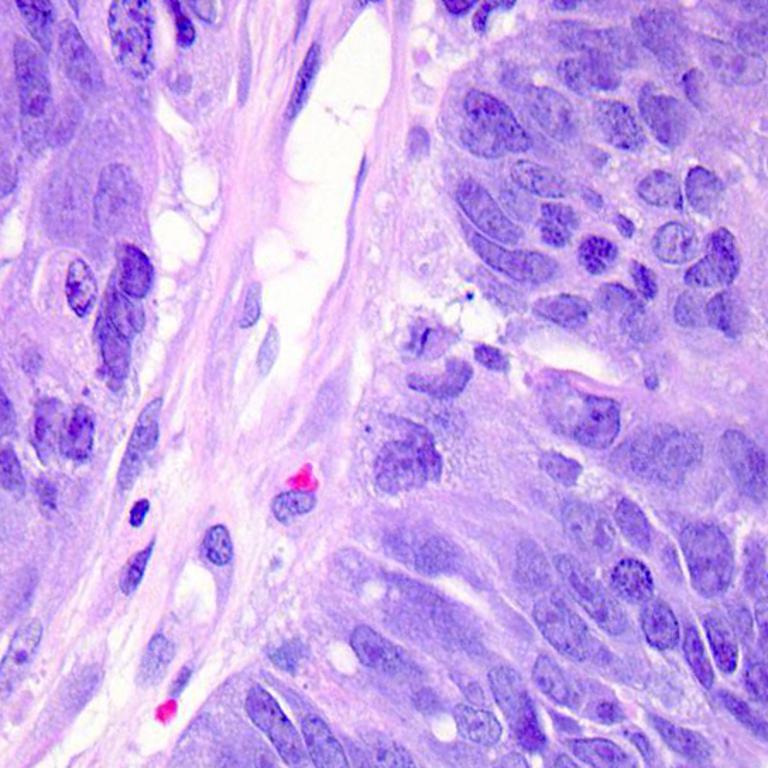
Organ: colon
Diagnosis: adenocarcinomas